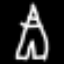
Label: The Eiffel Tower